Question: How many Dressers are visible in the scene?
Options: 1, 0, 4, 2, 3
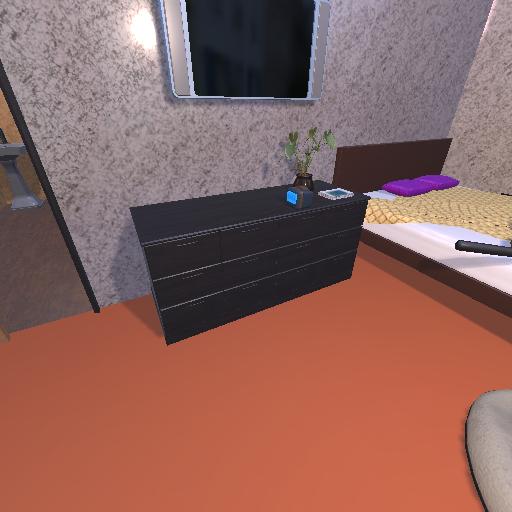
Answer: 1